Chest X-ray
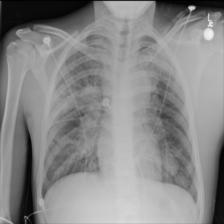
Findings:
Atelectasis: negative
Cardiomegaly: negative
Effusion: negative
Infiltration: negative
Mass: negative
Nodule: negative
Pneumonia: negative
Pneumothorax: negative
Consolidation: positive
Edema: negative
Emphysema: negative
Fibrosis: negative
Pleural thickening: negative
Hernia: negative